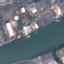
Land use / land cover class: River